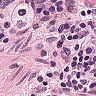
Metastatic tissue present: yes